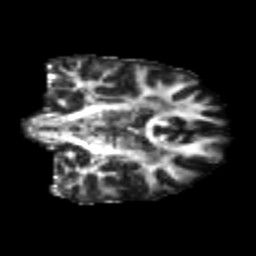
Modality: FA
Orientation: coronal
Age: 24
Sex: male
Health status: healthy
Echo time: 0.074 s